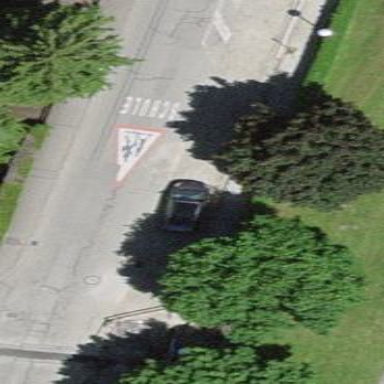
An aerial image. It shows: Street-side parallel parking area.